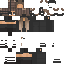
A female human skin with dark skin, wearing brown long hair dressed in a blue hoodie and black pants, featuring a closed mouth.